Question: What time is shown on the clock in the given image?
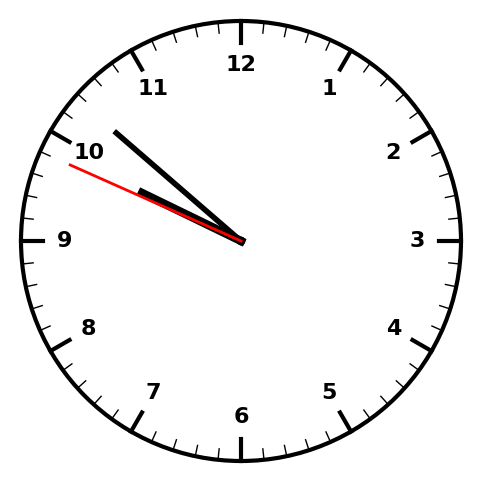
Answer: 09:51:49